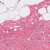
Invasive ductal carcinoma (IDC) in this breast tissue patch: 0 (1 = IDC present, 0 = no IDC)